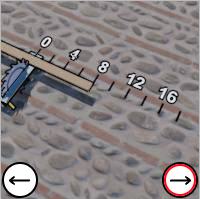
Task: length
Answer: 8
First scale value: 4.0